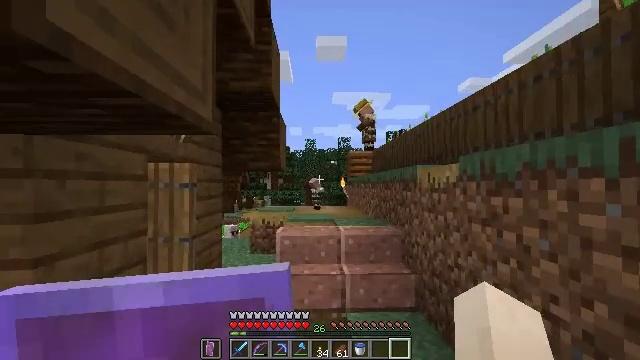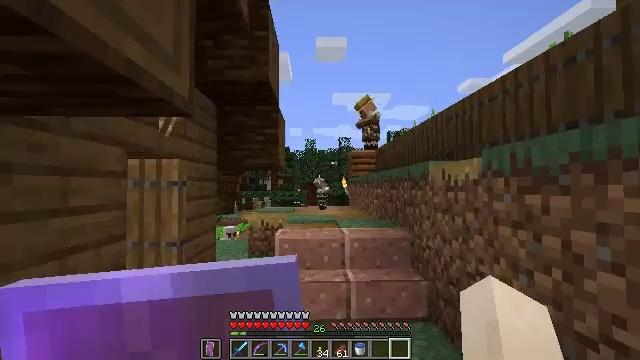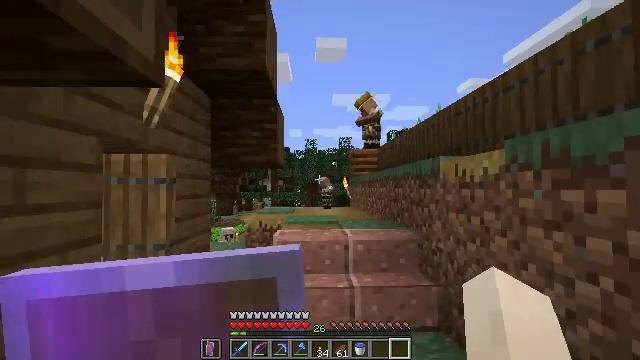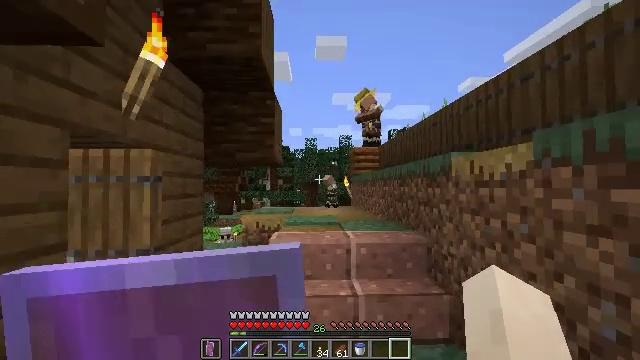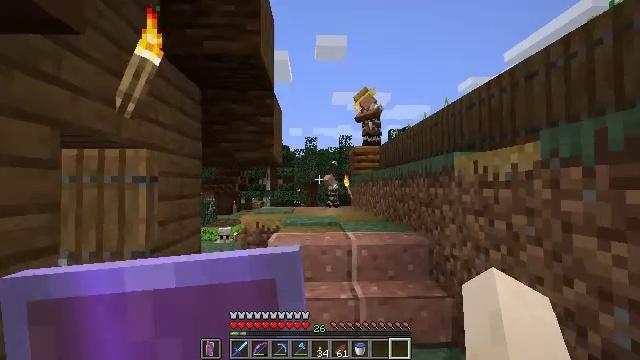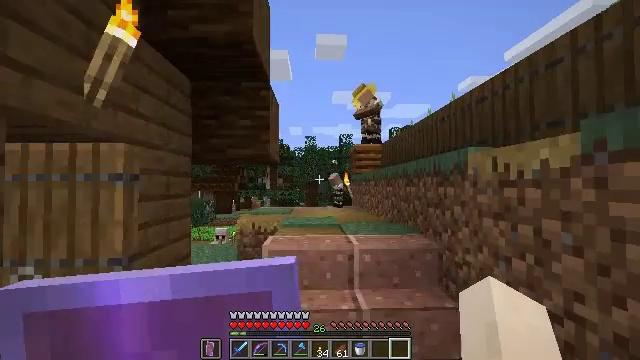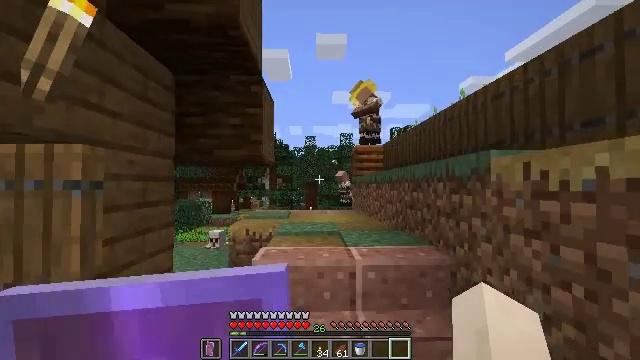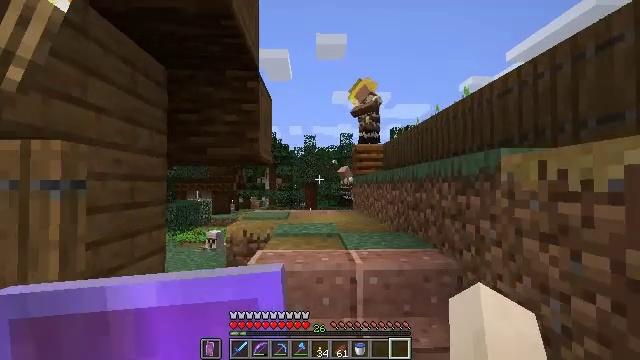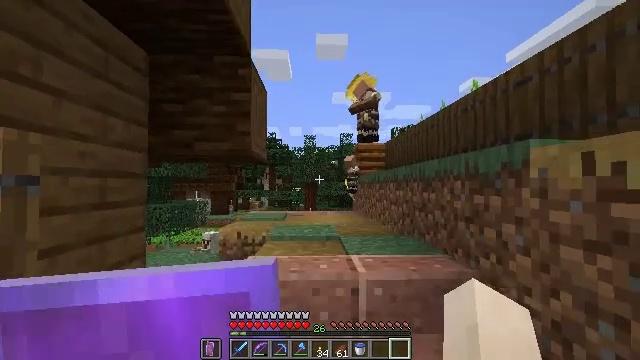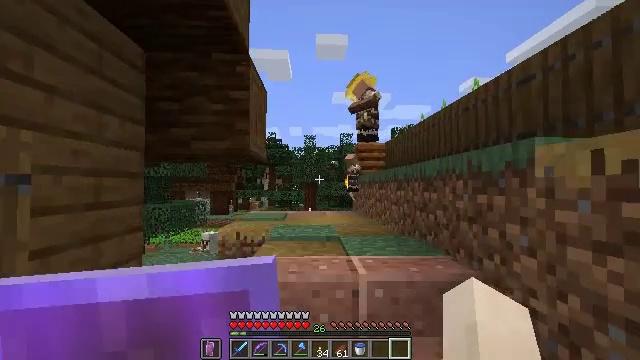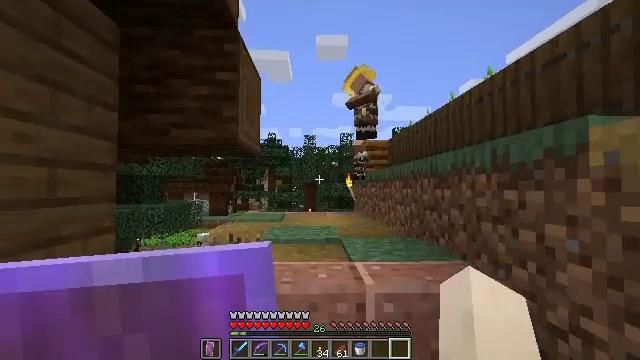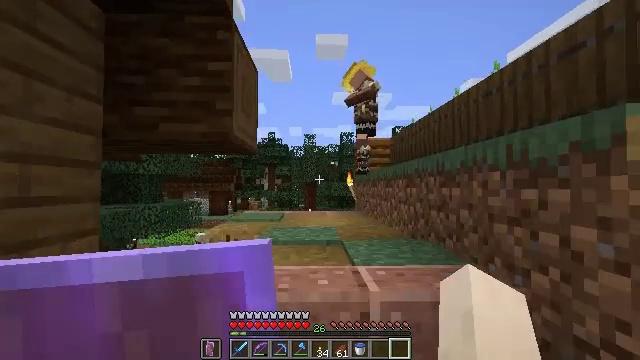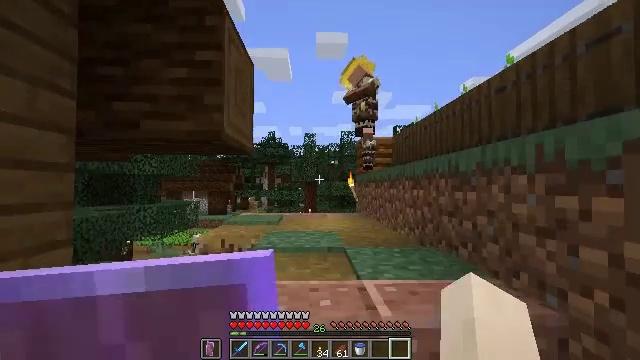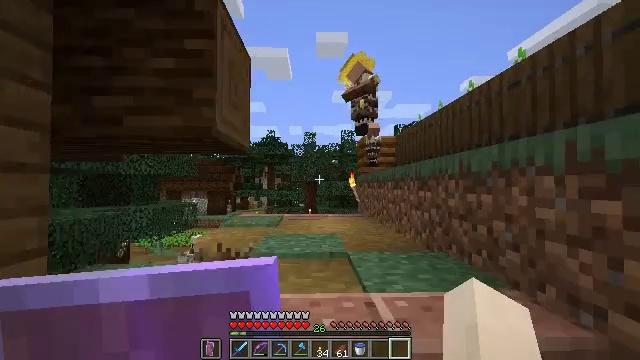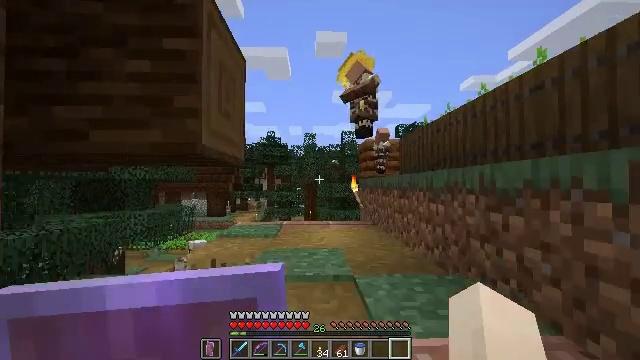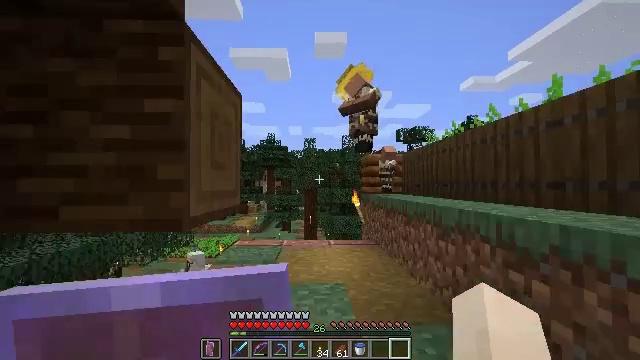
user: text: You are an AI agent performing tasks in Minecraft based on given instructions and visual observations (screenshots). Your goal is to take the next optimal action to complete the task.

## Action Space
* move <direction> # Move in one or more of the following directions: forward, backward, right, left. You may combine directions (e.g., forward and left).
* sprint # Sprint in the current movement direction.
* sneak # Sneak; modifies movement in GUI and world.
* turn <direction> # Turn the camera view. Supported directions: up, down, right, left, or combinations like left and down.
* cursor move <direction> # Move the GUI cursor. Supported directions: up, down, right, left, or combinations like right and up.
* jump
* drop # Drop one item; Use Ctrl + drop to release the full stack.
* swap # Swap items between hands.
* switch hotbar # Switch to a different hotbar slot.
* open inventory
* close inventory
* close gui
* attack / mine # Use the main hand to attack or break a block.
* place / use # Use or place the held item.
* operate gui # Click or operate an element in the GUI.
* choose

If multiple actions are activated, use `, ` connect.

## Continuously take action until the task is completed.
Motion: motion action
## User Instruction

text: Mine grass block from the ground.
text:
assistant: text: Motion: move forward
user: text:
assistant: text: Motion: move forward
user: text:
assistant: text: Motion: move forward
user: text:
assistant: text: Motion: move forward
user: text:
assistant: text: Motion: move forward
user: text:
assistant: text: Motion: move forward
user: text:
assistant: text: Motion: move forward
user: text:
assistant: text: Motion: move forward
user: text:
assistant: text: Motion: move forward
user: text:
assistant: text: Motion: move forward
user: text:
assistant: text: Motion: move forward
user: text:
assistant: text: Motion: move forward
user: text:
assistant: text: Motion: move forward
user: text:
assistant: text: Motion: move forward
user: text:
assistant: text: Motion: move forward
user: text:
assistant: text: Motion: move forward
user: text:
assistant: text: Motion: move forward
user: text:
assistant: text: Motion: move forward
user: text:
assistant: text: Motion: move forward and move left
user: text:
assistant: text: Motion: move forward and move left
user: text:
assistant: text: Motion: move forward and move left
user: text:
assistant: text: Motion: move forward
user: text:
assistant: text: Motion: move forward
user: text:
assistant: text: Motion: move forward
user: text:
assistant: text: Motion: move forward
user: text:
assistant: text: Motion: move forward
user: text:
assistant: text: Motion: move forward and move left
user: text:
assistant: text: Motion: move forward and move left
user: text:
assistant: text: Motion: move forward
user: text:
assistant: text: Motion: move forward